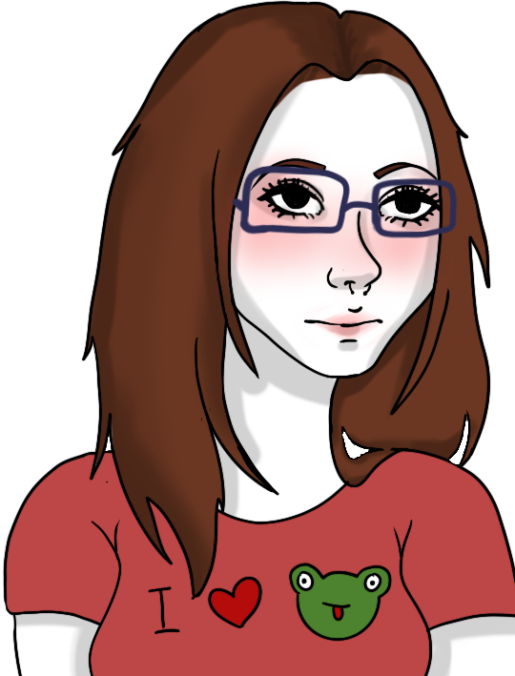
Label: 5_Daddys_Girl